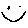
Label: smiley face